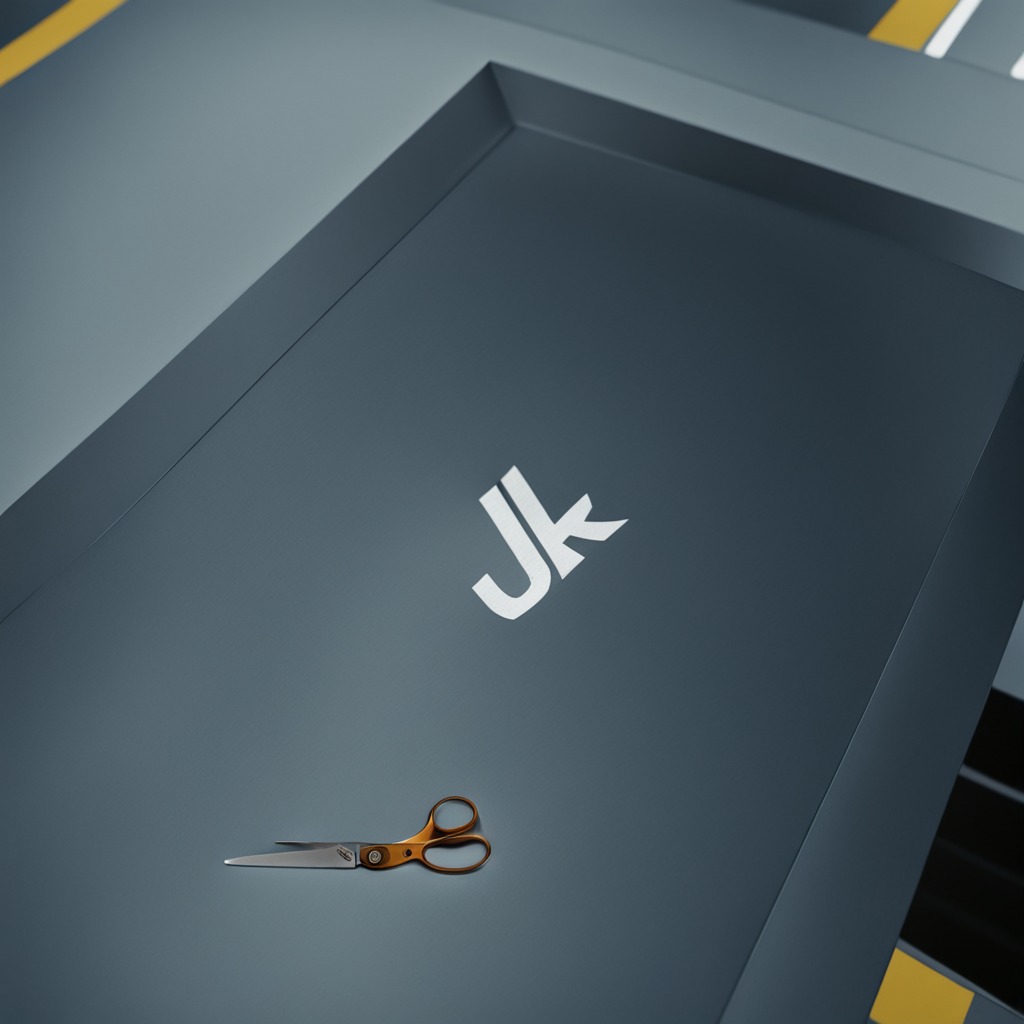
A scissor is lying on the toolbox surface.